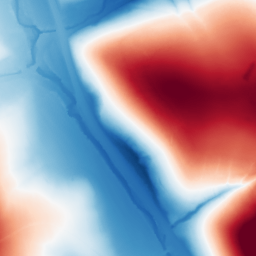
Category: classical
Decomposition family: gaussian
Decomposition parameters: sigma: 100
Upsampling method: bicubic_16x
Upsampling parameters: scale: 16
Upsampling scale: 16